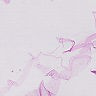
Metastatic tissue present: no